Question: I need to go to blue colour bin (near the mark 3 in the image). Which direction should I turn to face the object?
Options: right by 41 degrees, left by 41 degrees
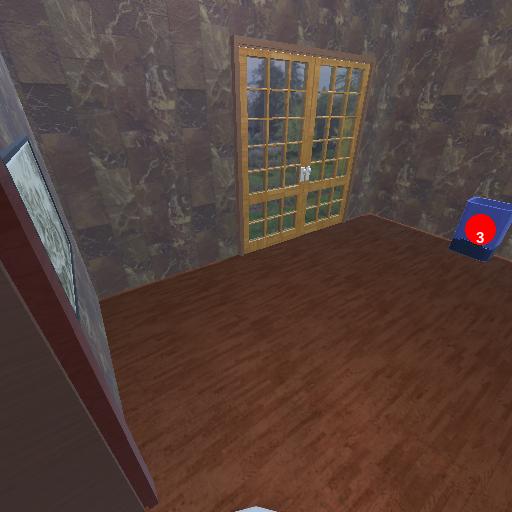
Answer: right by 41 degrees